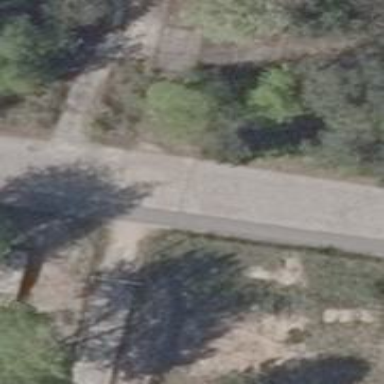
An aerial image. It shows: Service road with grade1 tracktype.